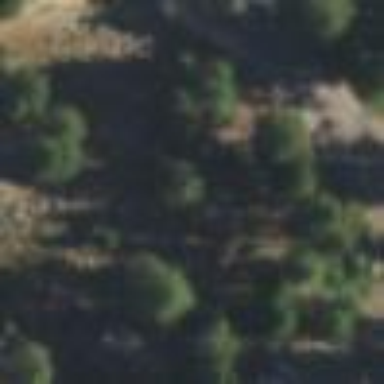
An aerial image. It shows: Evergreen needle-leaved forest.